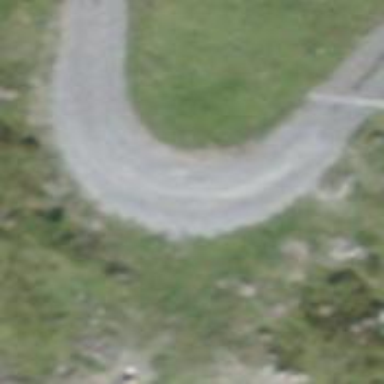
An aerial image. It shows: Gravel track with grade2 quality.